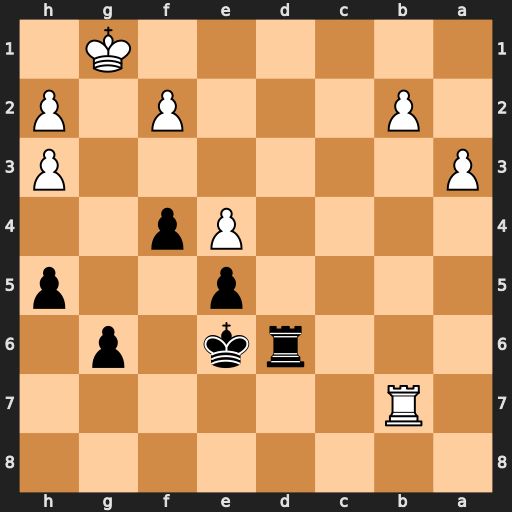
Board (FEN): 8/1R6/3rk1p1/4p2p/4Pp2/P6P/1P3P1P/6K1
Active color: b
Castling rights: -
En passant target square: -
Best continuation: f3 Rb6 Rxb6